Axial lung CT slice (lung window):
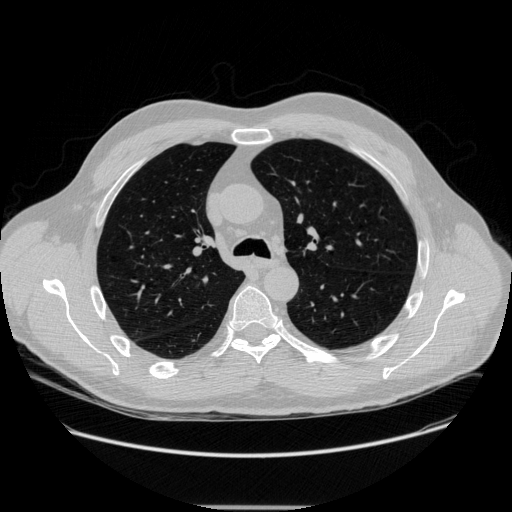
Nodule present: no